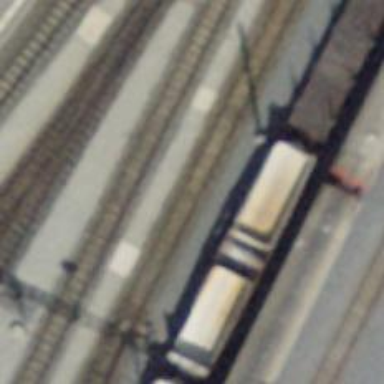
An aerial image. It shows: Narrow-gauge railway yard with electrified contact line.